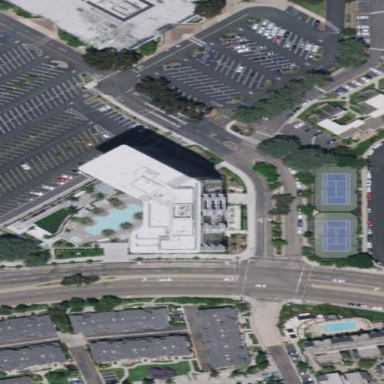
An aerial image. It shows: White roof on building.